Field crop: maize
Growth stage: 2
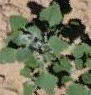
Species: chenopodium